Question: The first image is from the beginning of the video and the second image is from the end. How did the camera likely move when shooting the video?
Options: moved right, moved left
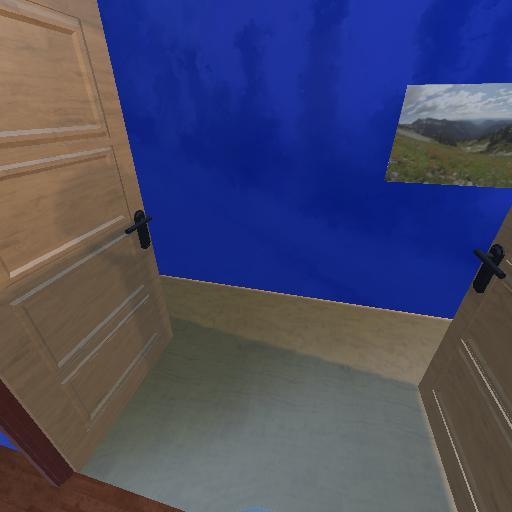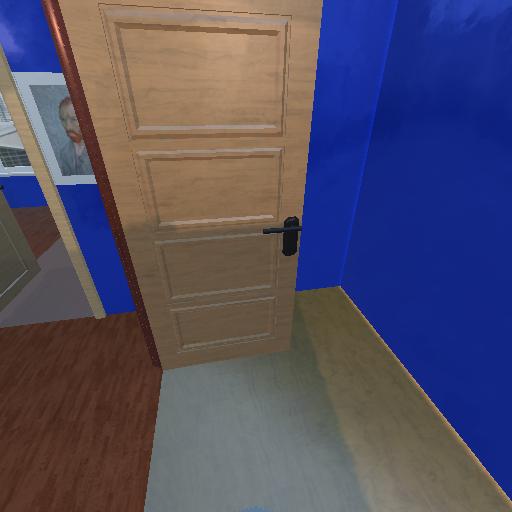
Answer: moved right